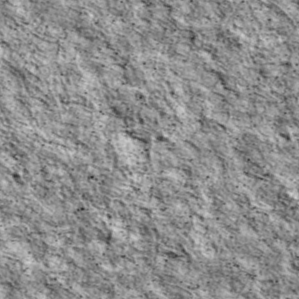
Label: non_frost